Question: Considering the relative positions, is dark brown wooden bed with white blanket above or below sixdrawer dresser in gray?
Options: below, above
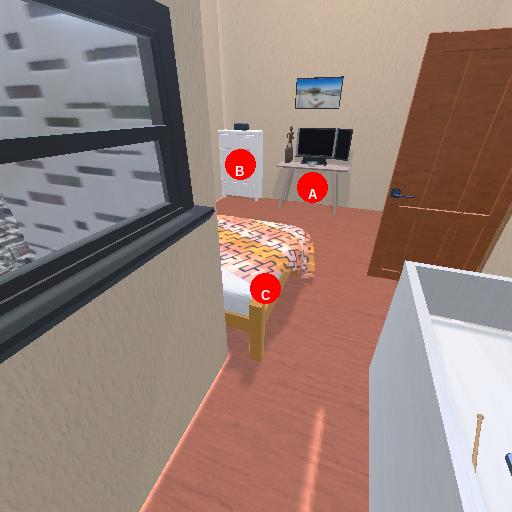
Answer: below